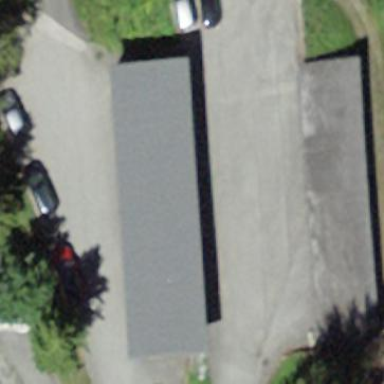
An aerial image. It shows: Street side parking area.